Interaction volume radius: 10 \u00c5
Interaction volume height: 25 \u00c5
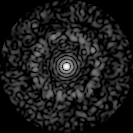
Disorder parameter: 0.8186